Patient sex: M
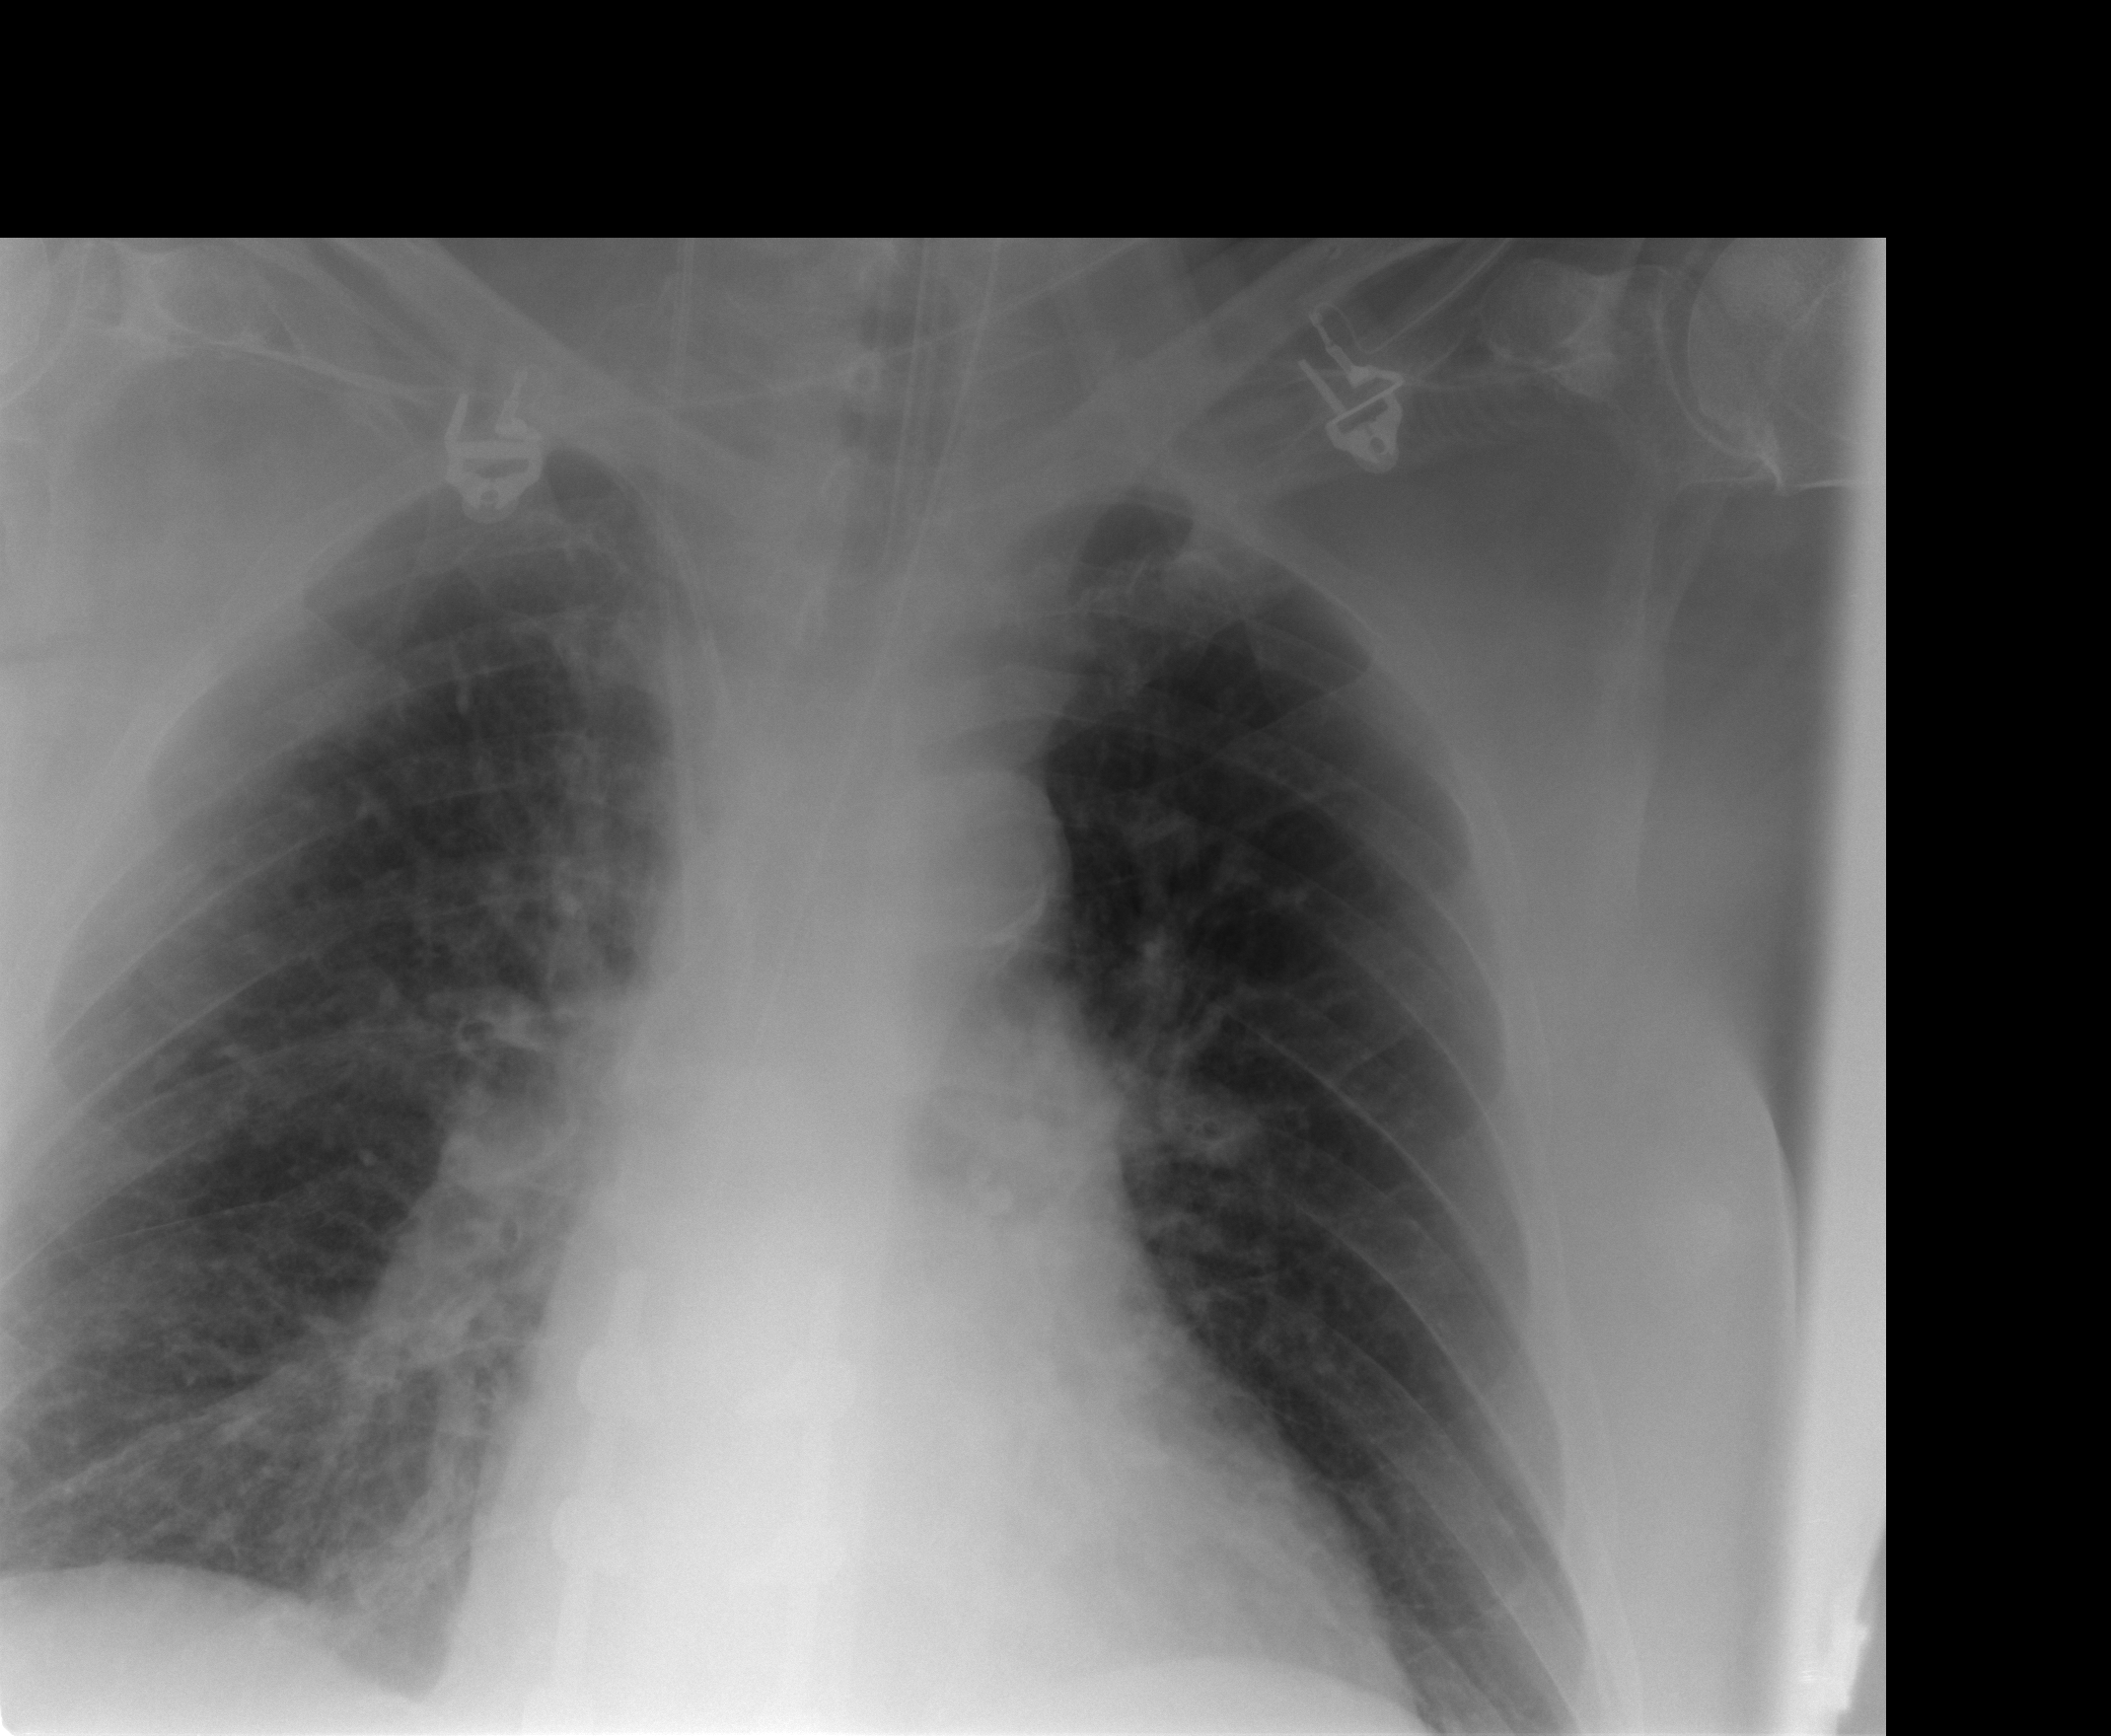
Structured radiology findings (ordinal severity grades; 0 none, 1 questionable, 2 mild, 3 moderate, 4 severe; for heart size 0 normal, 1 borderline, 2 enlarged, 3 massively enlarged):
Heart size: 2
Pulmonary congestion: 1
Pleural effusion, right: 0
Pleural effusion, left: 0
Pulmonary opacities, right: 2
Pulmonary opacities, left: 1
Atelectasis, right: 2
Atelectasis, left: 2